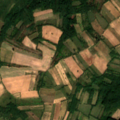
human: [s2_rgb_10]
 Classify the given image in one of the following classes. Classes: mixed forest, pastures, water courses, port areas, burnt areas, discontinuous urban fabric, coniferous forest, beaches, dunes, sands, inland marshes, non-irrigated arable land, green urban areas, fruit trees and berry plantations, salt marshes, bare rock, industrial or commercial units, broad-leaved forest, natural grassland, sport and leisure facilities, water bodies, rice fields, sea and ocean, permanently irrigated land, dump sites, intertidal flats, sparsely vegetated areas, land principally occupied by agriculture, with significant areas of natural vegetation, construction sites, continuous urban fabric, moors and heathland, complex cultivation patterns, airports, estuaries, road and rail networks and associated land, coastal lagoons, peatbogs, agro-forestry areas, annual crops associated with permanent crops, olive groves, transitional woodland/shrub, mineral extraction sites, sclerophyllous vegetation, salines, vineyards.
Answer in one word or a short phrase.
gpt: non-irrigated arable land, complex cultivation patterns, land principally occupied by agriculture, with significant areas of natural vegetation, broad-leaved forest, transitional woodland/shrub